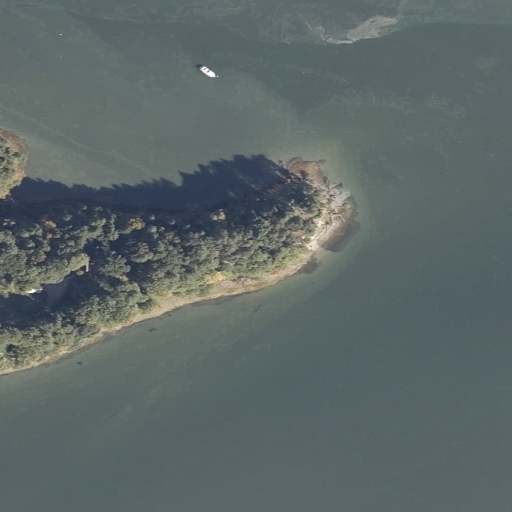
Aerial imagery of cape in Maine named Browns Point containing open water, mixed forest, herbaceous wetlands, open development, and low intensity development